Question: I'm trying to use the <URL> with . I'm using the project with Kriswallsmith's library.
The problem comes when I try to print the content of response of HTTP request and its encode. I have already read lots of question related with this problem in StackOverflow but the problem still exists.
This is a portion of code where I show the problem:
'''
echo "The url: ";
var_dump($url);
var_dump($response);
$content = $response->getContent();
echo "Json decode's content: ";
var_dump(json_decode($content, true));
echo "The error is";
switch(json_last_error()) {
case JSON_ERROR_DEPTH:
echo ' - Maximum stack depth exceeded';
break;
case JSON_ERROR_CTRL_CHAR:
echo ' - Unexpected control character found';
break;
case JSON_ERROR_SYNTAX:
echo ' - Syntax error, malformed JSON';
break;
case JSON_ERROR_STATE_MISMATCH:
echo ' - Invalid or malformed JSON';
break;
case JSON_ERROR_UTF8:
echo ' - Malformed UTF-8 characters, possibly incorrectly encoded';
break;
}
die();
'''
This returns the following:

If you paste the
'''
https://api.stackexchange.com/2.2/answers?site=stackoverflow&sort=activity&
'''
in the browser, it returns a valid JSON.
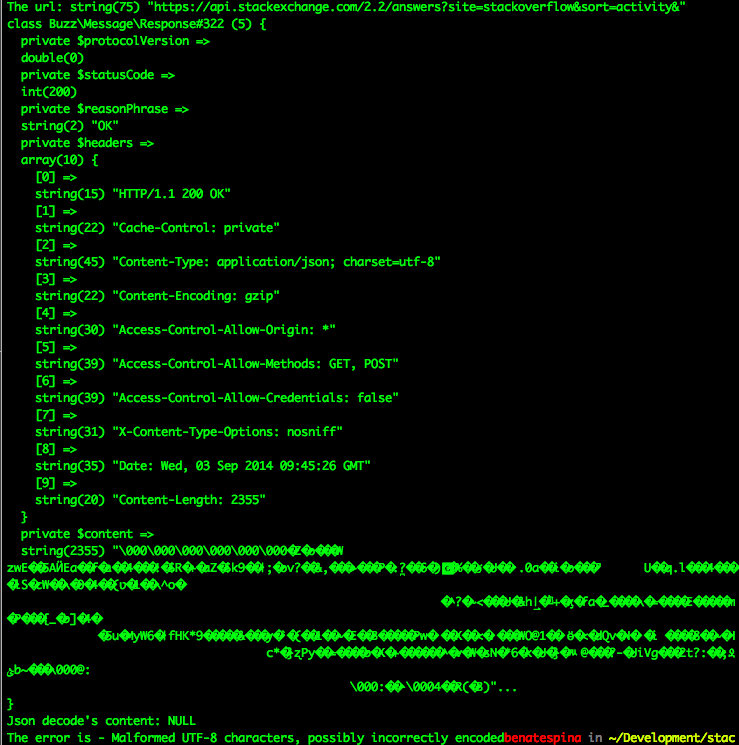
Answer: It occurs to me that for some reason the content is not ungzipped:
'''
$ curl https://api.stackexchange.com/2.2/answers
VJ-*/LQ210IorsSS3KR2R
K3RS'JsAI)E@NIjR-gPP
$ curl https://api.stackexchange.com/2.2/answers | gzip -d
{"error_id":400,"error_message":"site is required","error_name":"bad_parameter"}
'''
You should be able to use PHP's <URL> function or dig Buzz a bit.